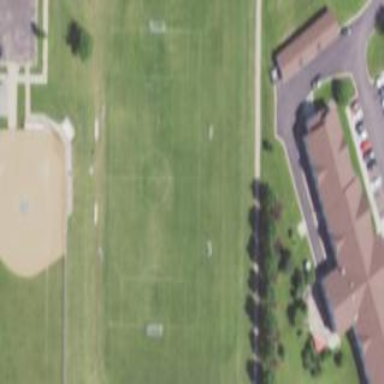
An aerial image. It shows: Soccer pitch for outdoor sports and leisure activities.